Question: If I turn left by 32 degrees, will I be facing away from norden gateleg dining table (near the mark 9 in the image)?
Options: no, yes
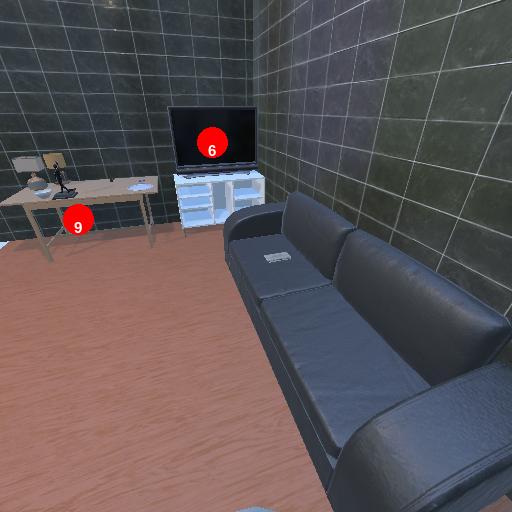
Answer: no